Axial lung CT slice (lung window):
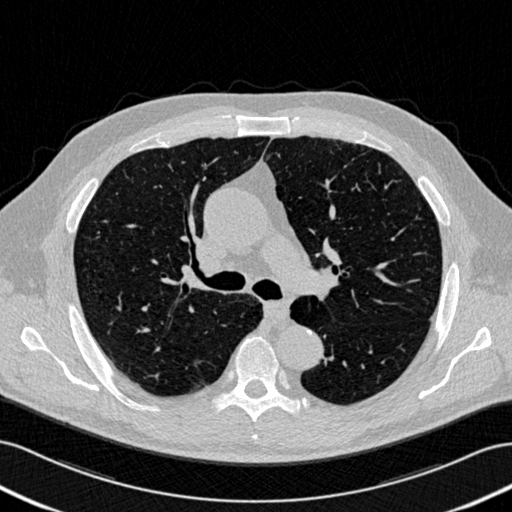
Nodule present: no